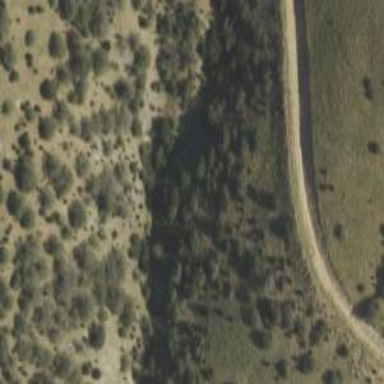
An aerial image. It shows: Natural area with evergreen scrub vegetation consisting of needle-leaved trees.